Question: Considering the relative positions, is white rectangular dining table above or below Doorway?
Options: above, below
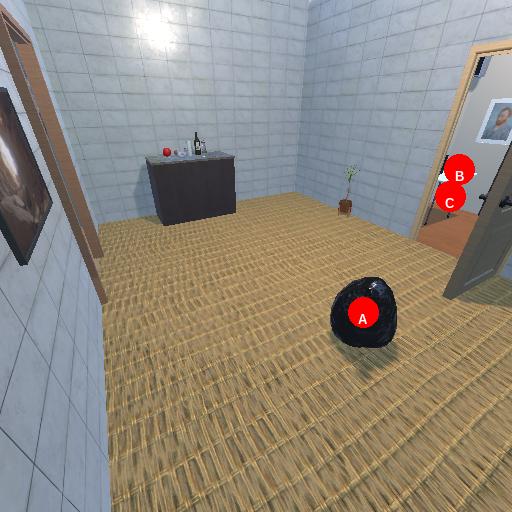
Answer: above